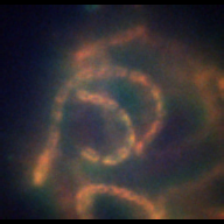
Taxon: Chaetoceros
Group: Diatoms